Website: walmart
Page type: address-validator
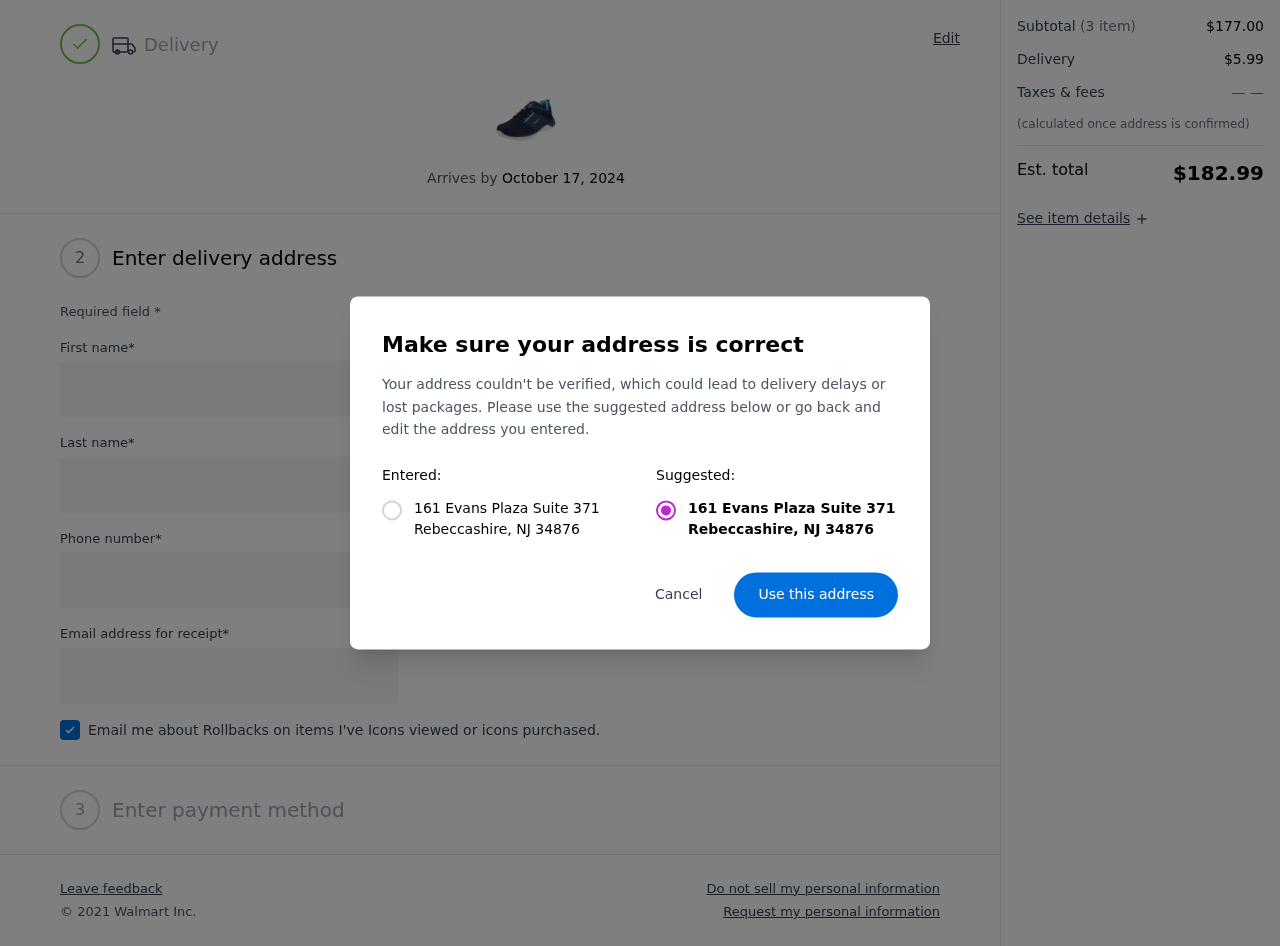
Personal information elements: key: PII_CITY
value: Rebeccashire
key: PII_POSTCODE
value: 34876
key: PII_STATE_ABBR
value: NJ
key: PII_STREET
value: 161 Evans Plaza Suite 371
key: PII_FIRSTNAME
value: Steven
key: PII_LASTNAME
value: Griffin
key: PII_PHONE
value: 7635787070
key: PII_EMAIL
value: sgriffin@hotmail.com
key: PII_POSTCODE_FULL
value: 34876
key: PII_POSTCODE_NUMERIC
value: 34876
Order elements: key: ORDER_DELIVERY_DATE
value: October 17, 2024
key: ORDER_SUBTOTAL
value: $177.00
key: ORDER_SHIPPING_COST
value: $5.99
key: ORDER_TOTAL
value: $182.99